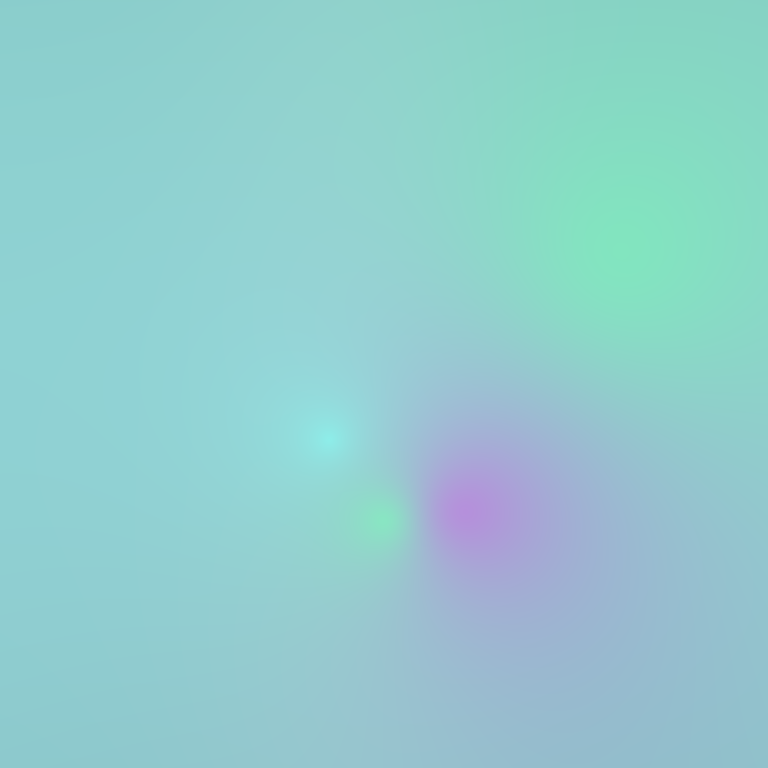
Abstract light effect, smooth gradient from soft teal to gentle magenta, serene atmosphere, diffuse glow, no room, no furniture, no objects.